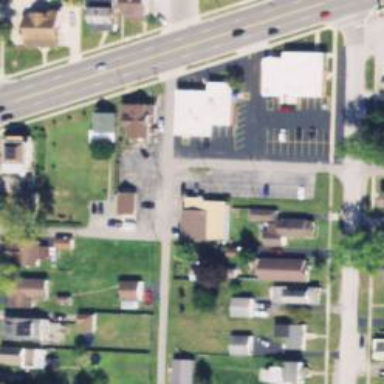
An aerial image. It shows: Alley classified as service road.